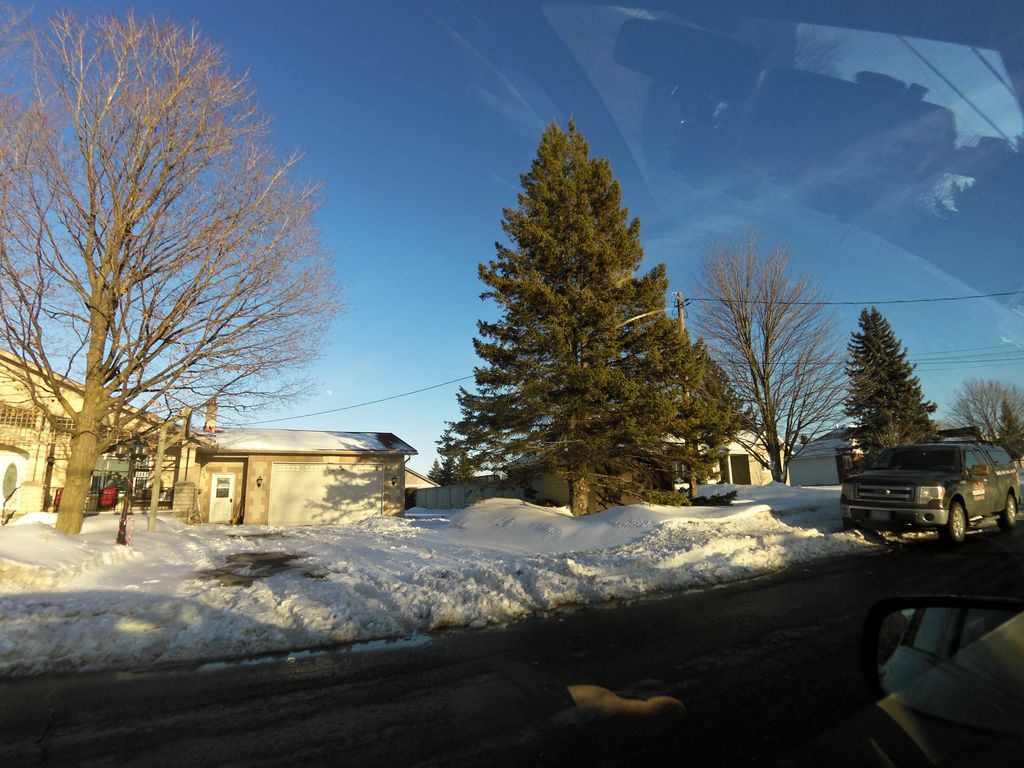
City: ottawa-gatineau